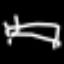
Label: bed